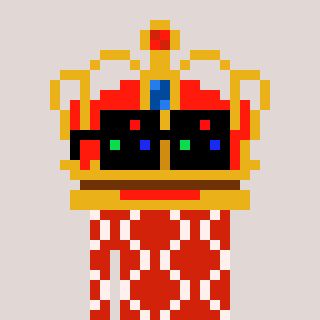
a pixel art character with square black sunglasses, a crown-shaped head and a red-colored body on a warm background